Aerial crown-view tile of a tropical tree (Barro Colorado Island, Panama), acquired 20240716:
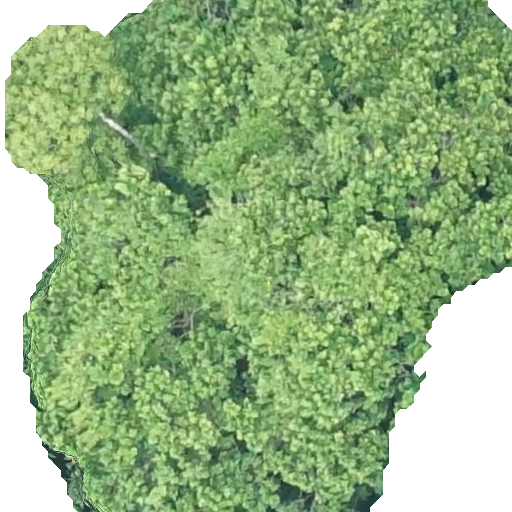
Species: Anacardium excelsum
GBIF accepted scientific name: Anacardium excelsum
Crown area: 377.874 m²